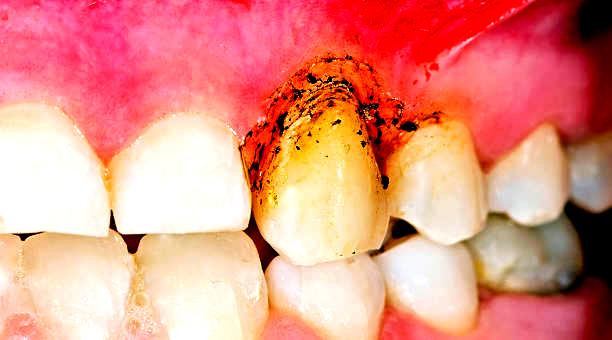
Condition: Calculus